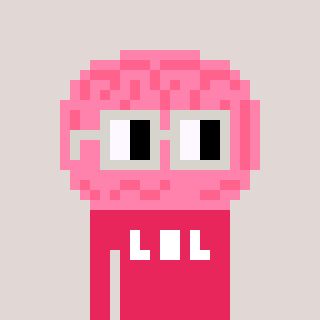
a pixel art character with square light gray glasses, a brain-shaped head and a redpinkish-colored body on a warm background